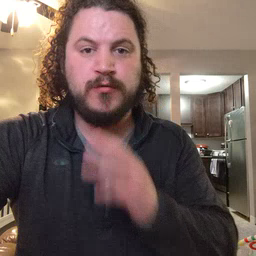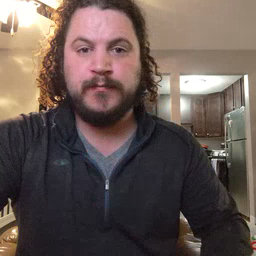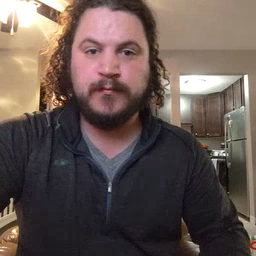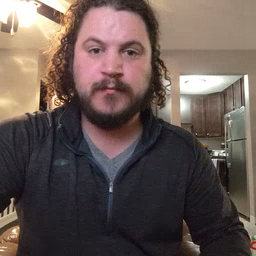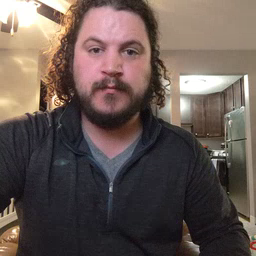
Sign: water